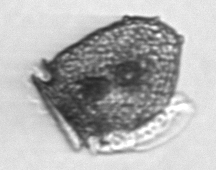
Label: Dinophysis_norvegica